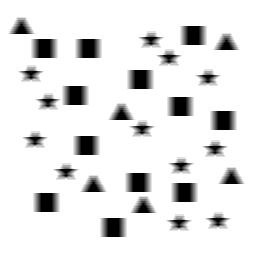
Squares: 12
Triangles: 6
Stars: 12
Total shapes: 30